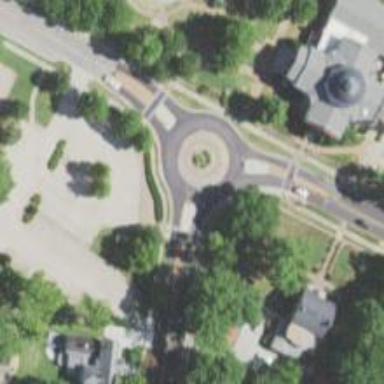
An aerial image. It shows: Primary highway with asphalt surface leading to roundabout.